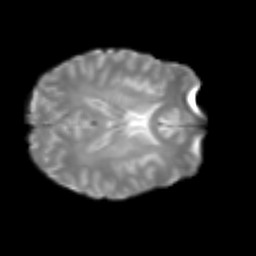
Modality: T2w
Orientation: axial
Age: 22
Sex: female
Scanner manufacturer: siemens
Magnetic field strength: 3 T
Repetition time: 2.3 s
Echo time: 0.085 s